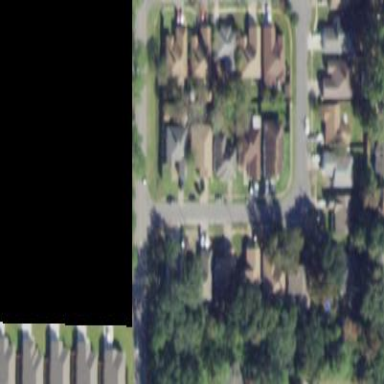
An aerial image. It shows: Residential area consisting of single-family homes.